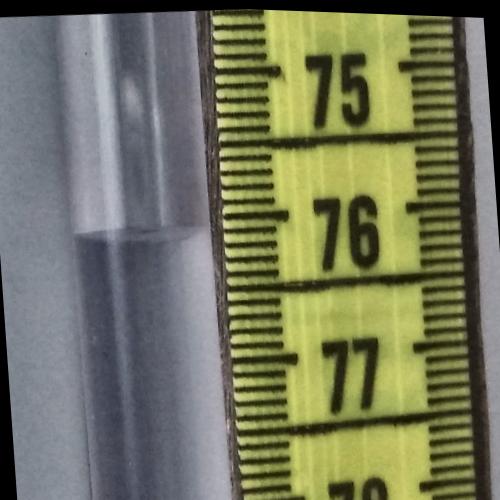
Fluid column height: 76.1 cm